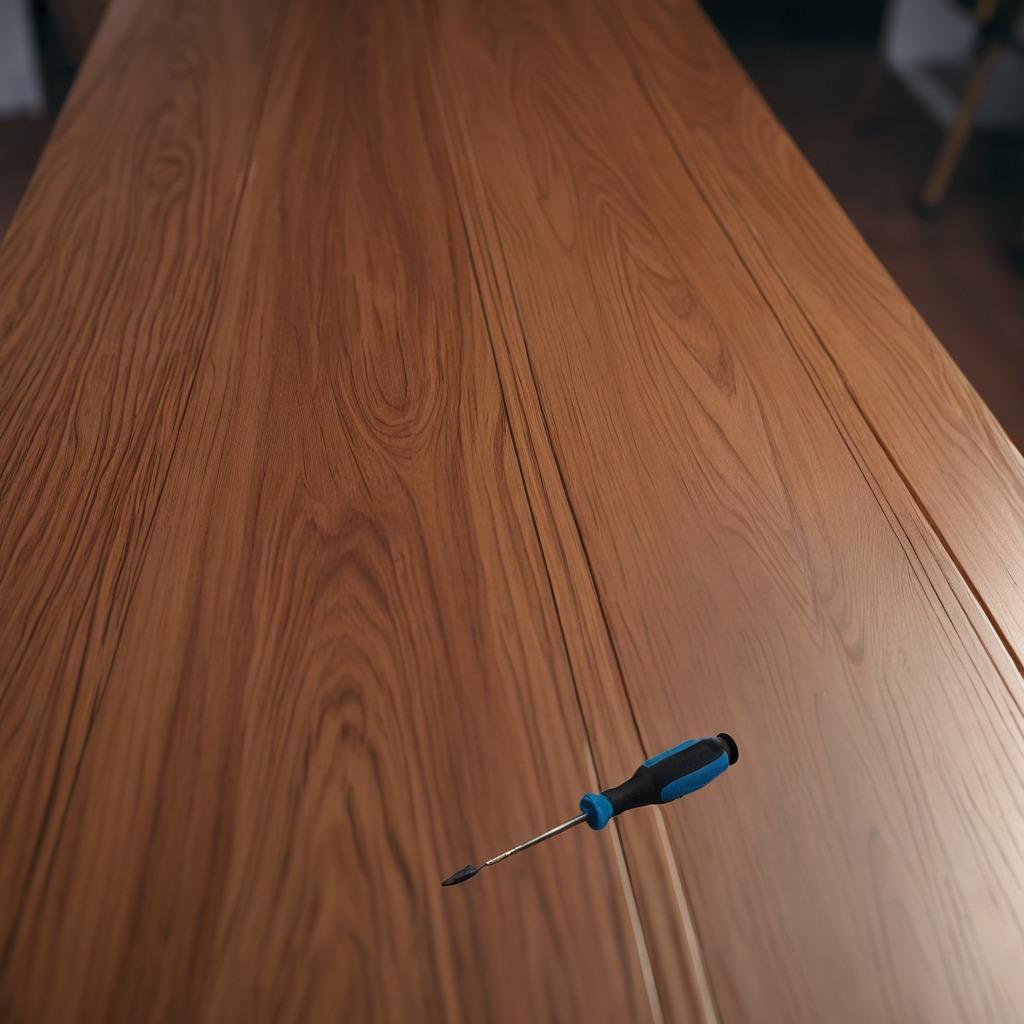
A screwdriver is lying on a wooden table in a carpentry studio.